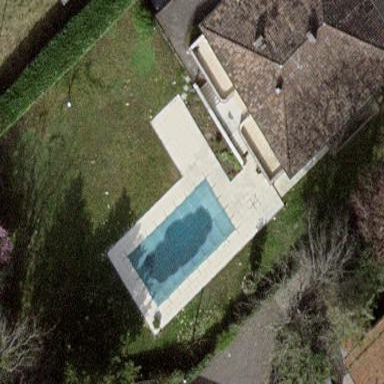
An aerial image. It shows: Swimming pool located in leisure land.